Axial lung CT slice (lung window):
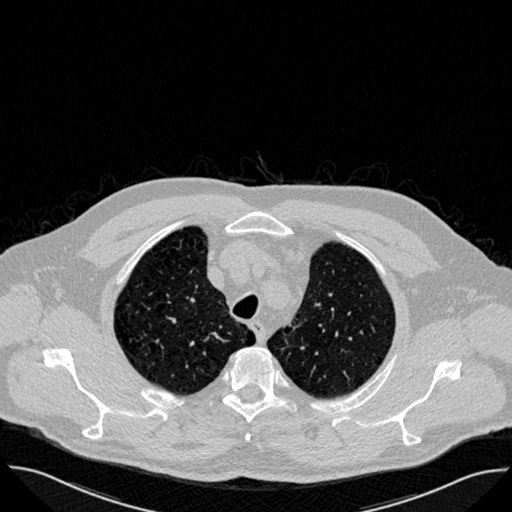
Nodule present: no